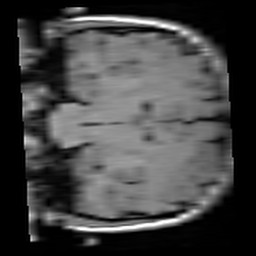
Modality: T1w
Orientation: coronal
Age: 20
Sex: female
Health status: healthy
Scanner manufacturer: siemens
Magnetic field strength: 3 T
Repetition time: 4.1 s
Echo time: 0.0085 s